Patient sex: F
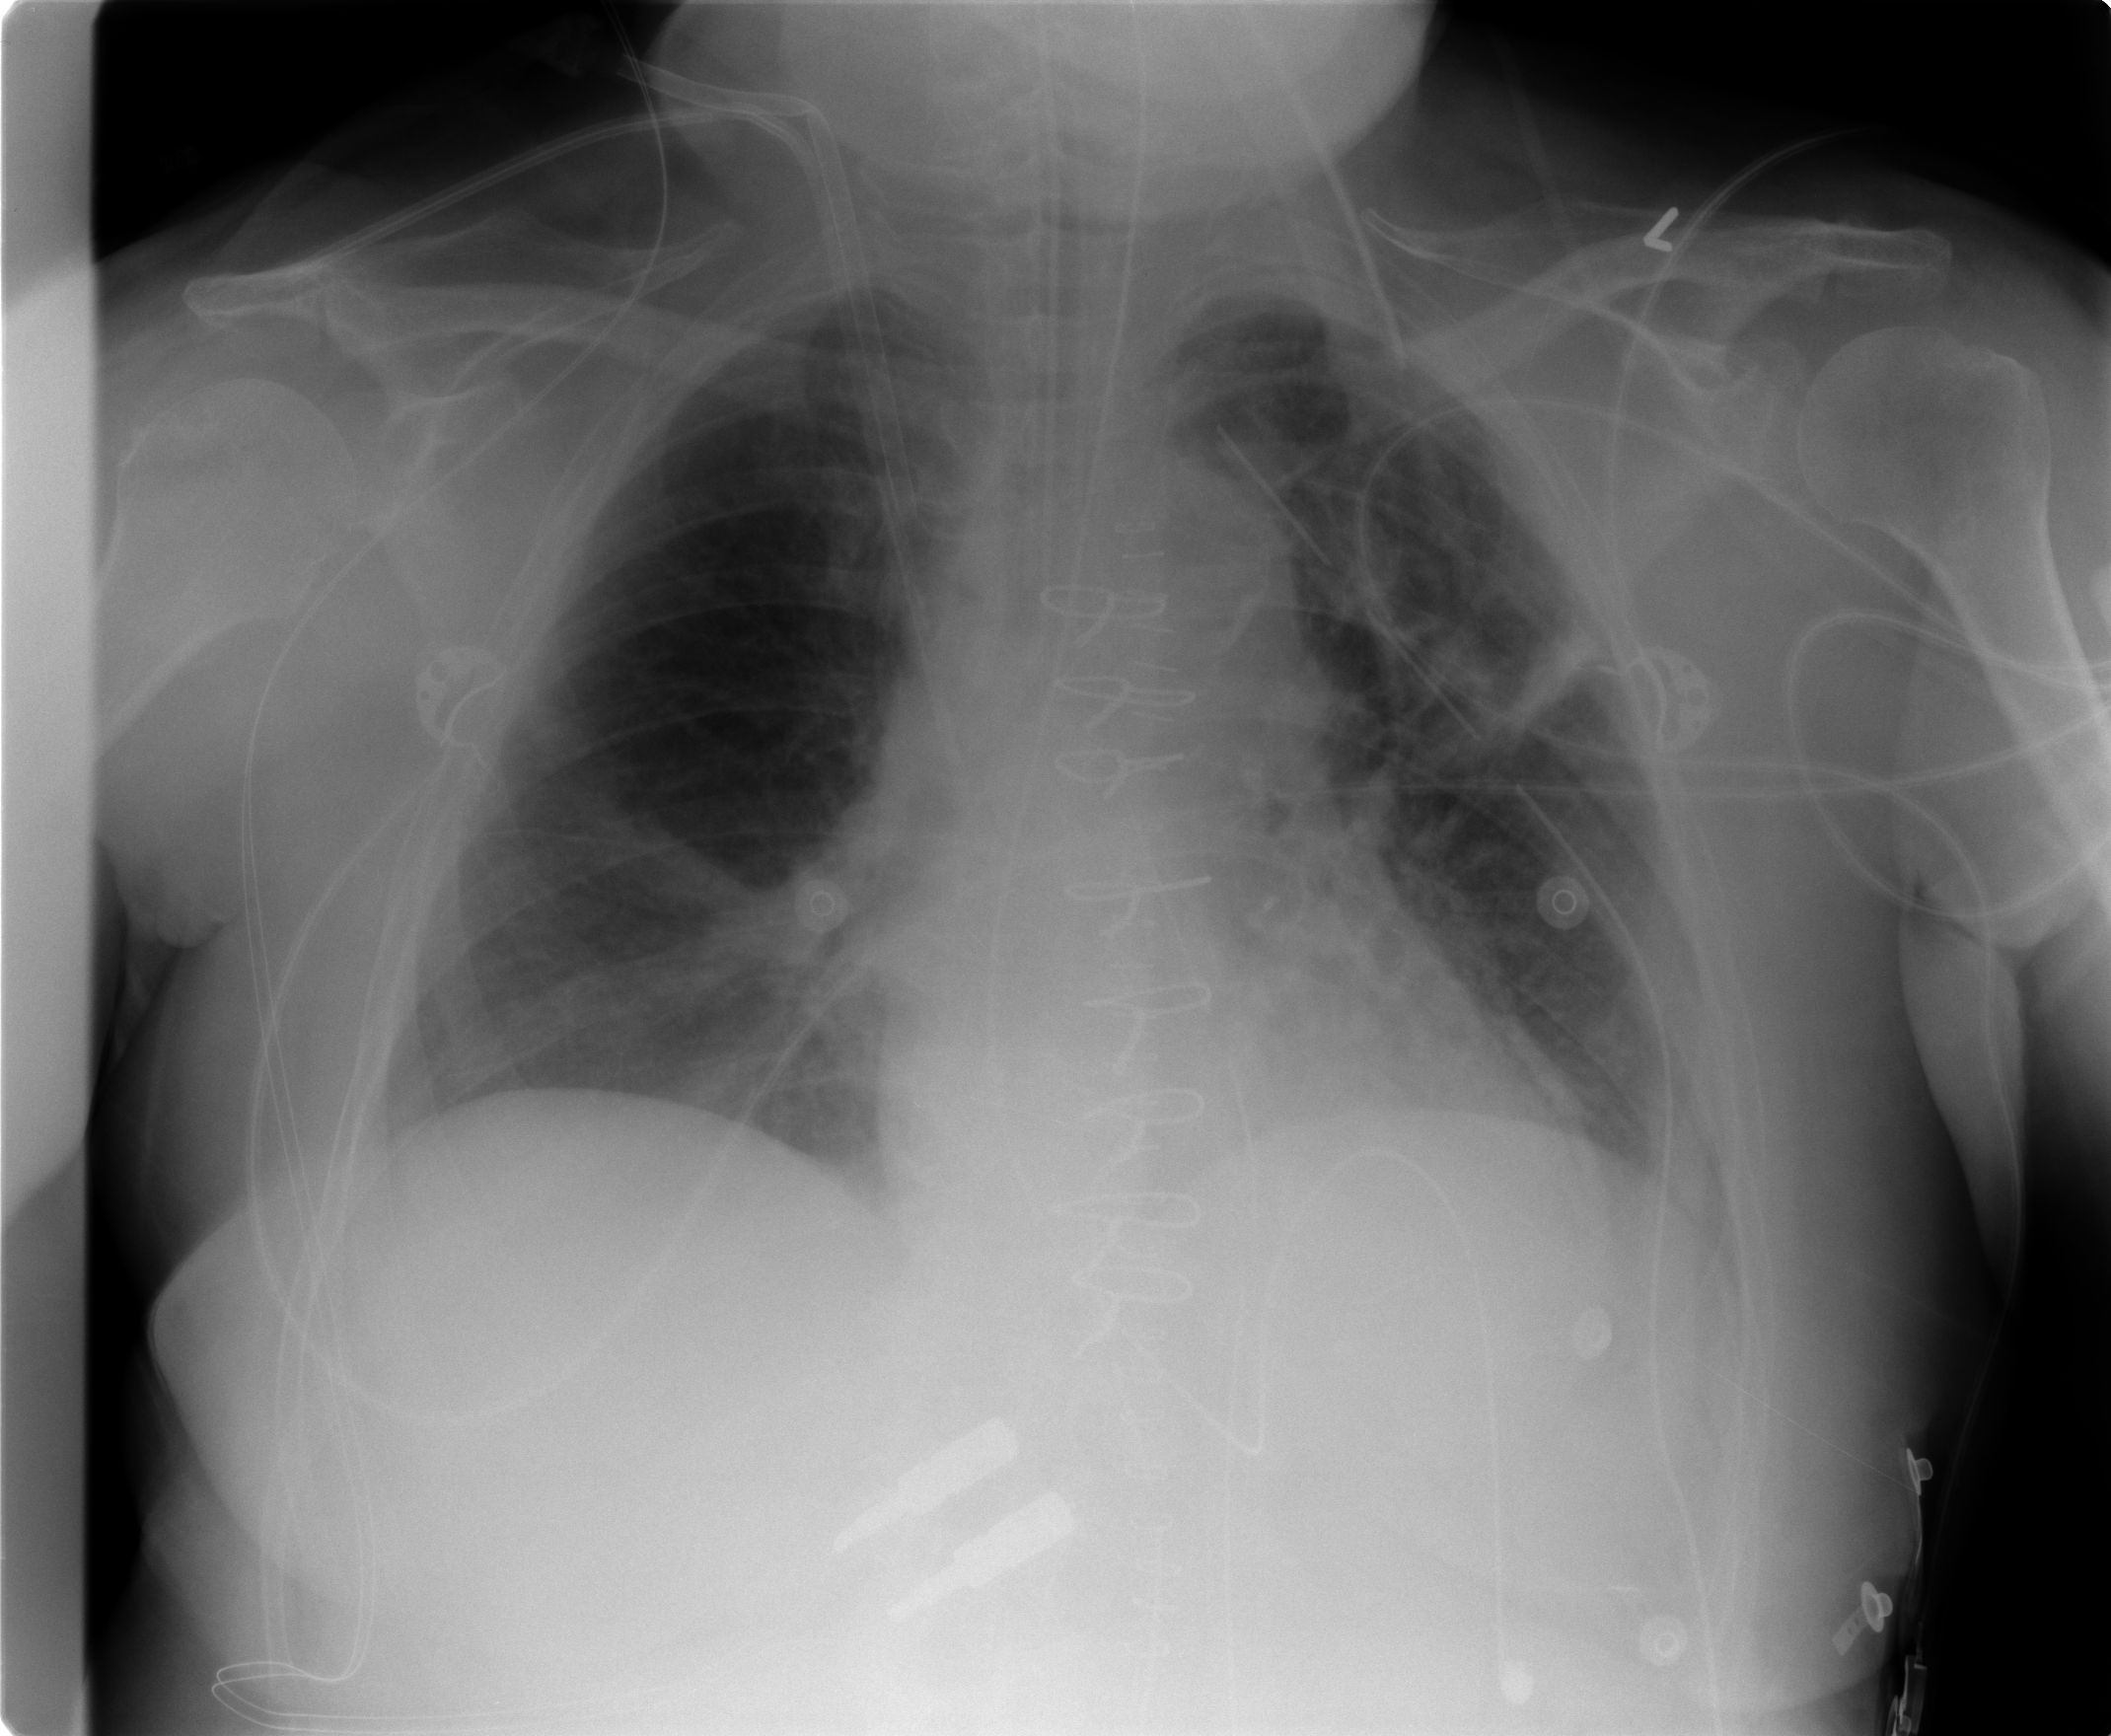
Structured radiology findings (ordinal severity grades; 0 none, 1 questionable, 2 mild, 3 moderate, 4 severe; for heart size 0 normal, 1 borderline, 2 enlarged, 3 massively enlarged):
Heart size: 0
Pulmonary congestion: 2
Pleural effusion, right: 0
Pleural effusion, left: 2
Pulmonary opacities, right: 0
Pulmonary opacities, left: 0
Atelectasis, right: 2
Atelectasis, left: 3